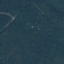
Land use / land cover: Forest